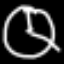
Label: clock